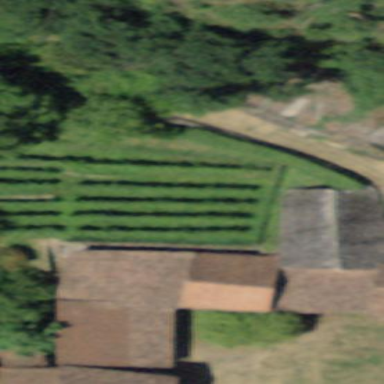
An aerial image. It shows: Beautiful vineyard in the countryside.